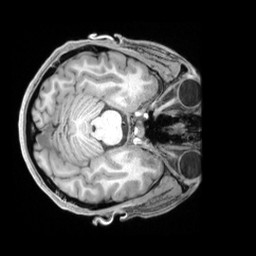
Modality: T1w
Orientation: axial
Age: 33
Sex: female
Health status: ill
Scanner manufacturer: siemens
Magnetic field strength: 3 T
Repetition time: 2.2 s
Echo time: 0.00218 s